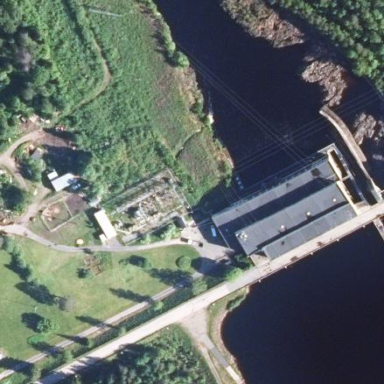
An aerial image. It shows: Industrial building which is power plant.